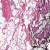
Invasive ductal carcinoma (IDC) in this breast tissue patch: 0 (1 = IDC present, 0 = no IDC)